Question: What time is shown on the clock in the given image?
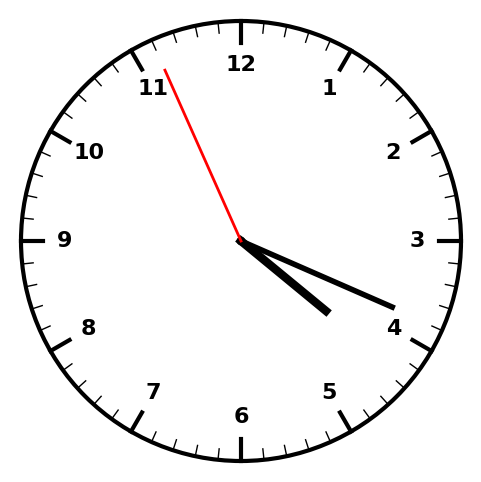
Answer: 04:18:56